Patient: sex F, age 58
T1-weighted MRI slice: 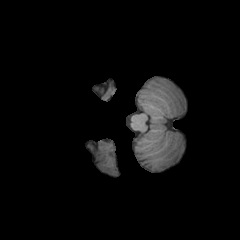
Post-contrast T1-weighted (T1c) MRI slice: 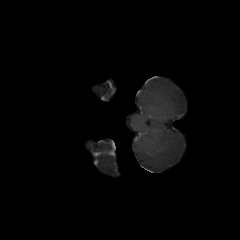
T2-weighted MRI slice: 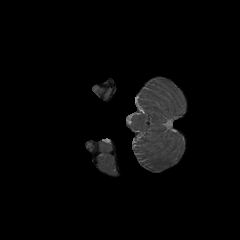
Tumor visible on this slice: no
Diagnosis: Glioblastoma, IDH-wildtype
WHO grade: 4